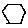
Label: hexagon